Interaction volume radius: 5 \u00c5
Interaction volume height: 15 \u00c5
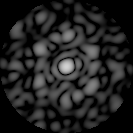
Disorder parameter: 0.6592